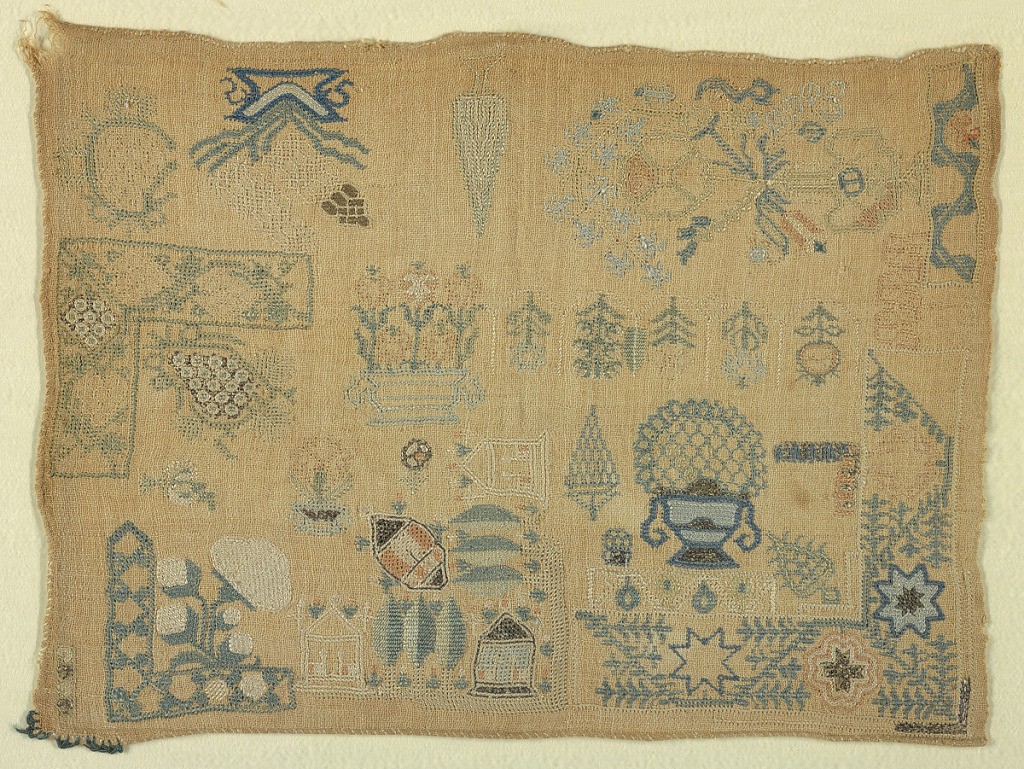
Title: Sampler
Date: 18th century
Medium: silk and metal-wrapped silk embroidery on linen foundation Technique: embroidered in double running and half cross stitches on plain weave foundation
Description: Isolated motifs and corner patterns.  Note: stitches make embroidery reversible.